Question: In addition to a name, key, value, and relationships to other keywords, a keyword itself can have metadata. This allows the author to add additional information by selecting a metadata schema to then add whatever:
- - - -

SDL Live Content describes how to <URL>.
I can see the use case would be in presentation server-side code, .NET or Java developers could get additional information for a given keyword.
I understand keywords as an option to categorize components and provide options for authors to select in other fields. In most cases where I'd want fields, I'd suggest a component, but want to make sure I understand how we should use keyword metadata and any programmatic restrictions.
- <URL>-
Update for others wondering: Be sure to check your version of SDL Tridion and SDL Translation Manager -- Lars pointed out that SDL Translation Manager version 3.0 does have single keyword translation ability. Chris noted behavior in GA. When in doubt, check the docs or confirm in your setup.
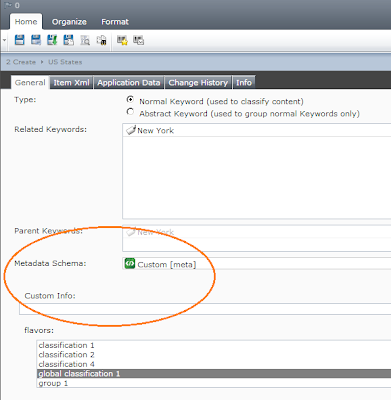
Answer: With regards to metadata I always consider it as "data about data", hence I wouldn't use it directly for content purposes, the only exception to this for me is metadata on a multimedia component (since you don't have regular content fields there). But then looking at keywords I think this could at some point be the other exception to my rule.
If you build up your navigation based on keywords, there is a use case for additional data, including (translatable) content. The metadata of keywords is translatable through translation manager, but it is not sent forward to the broker if I recall correctly. So to use it, you would have to store it as a sitemap page for instance (writing the keyword metadata through a template/C# TBB in a page).